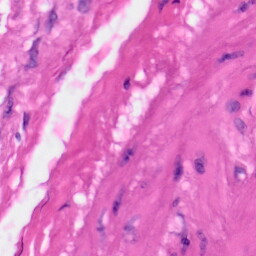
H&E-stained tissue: Skin